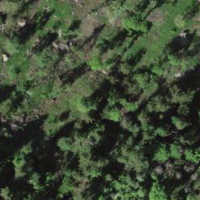
EUNIS habitat code: 44
Species observed at this site:
Mercurialis perennis